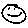
Label: smiley face